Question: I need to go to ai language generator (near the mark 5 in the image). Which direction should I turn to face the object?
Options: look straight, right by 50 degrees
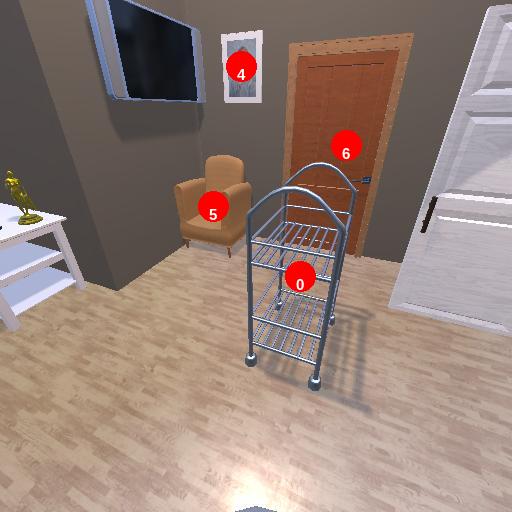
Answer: look straight